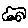
Label: car